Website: bh-photo
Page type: store-pickup
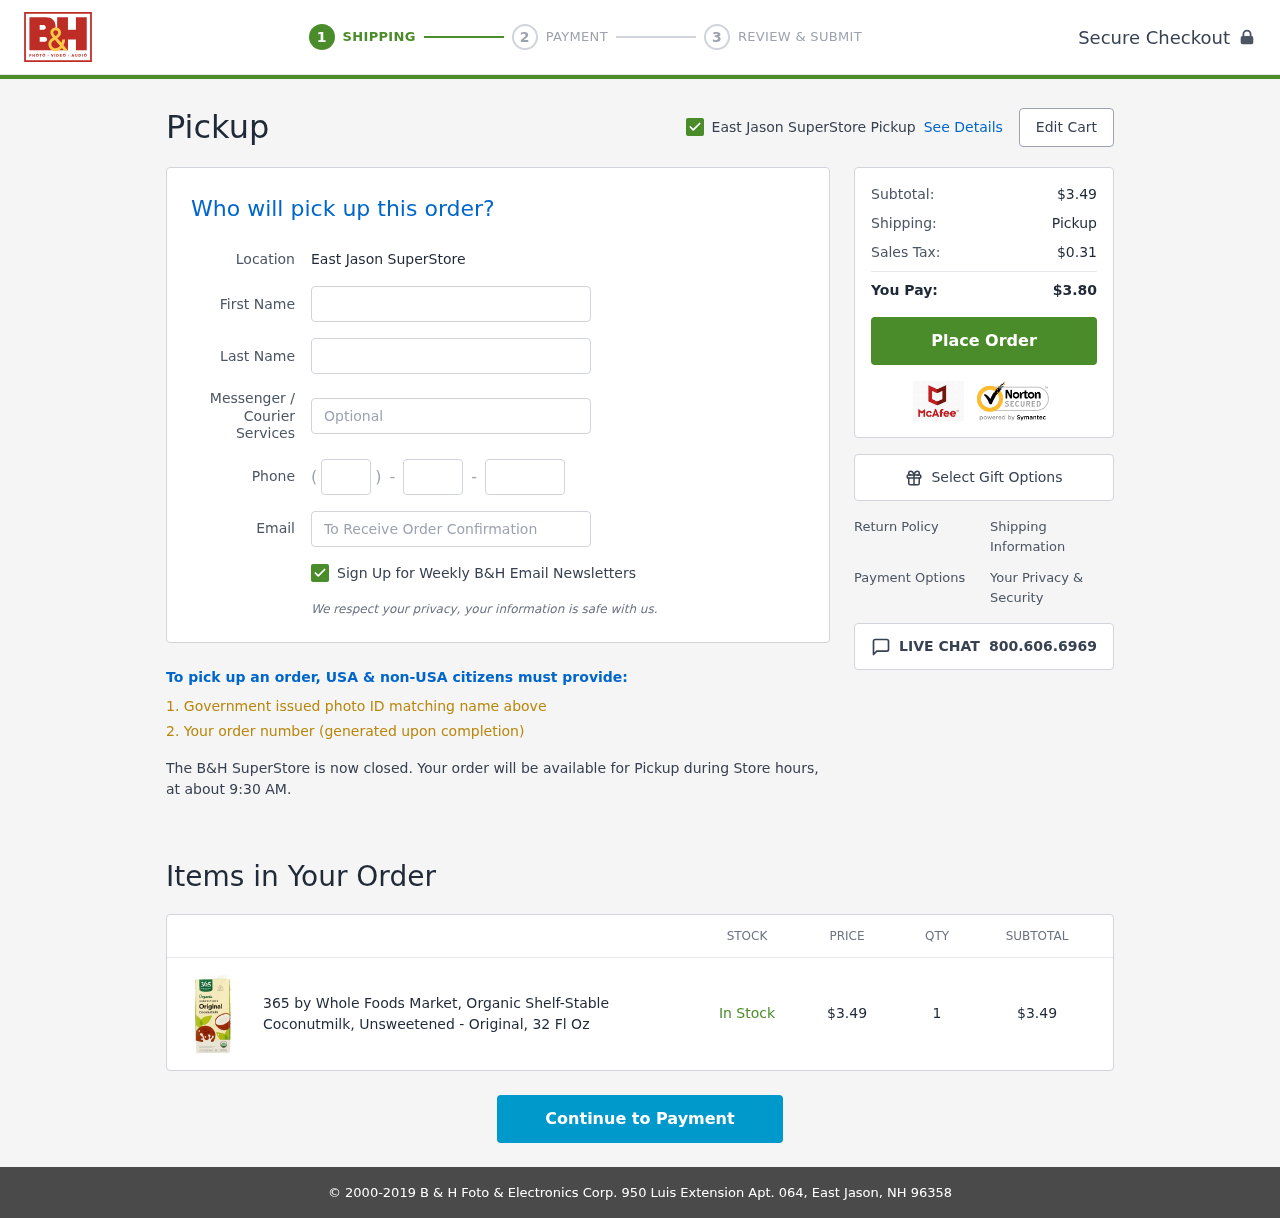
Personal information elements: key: PII_EMAIL
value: kyle_white@gmail.com
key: PII_FIRSTNAME
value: Kyle
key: PII_LASTNAME
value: White
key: PII_LOCATION1_CITY
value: East Jason SuperStore Pickup
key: PII_LOCATION1_CITY
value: East Jason SuperStore
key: PII_PHONE_AREA
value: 984
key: PII_PHONE_PREFIX
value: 896
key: PII_PHONE_SUFFIX
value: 7776
Product elements: key: PRODUCT1_NAME
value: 365 by Whole Foods Market, Organic Shelf-Stable Coconutmilk, Unsweetened - Original, 32 Fl Oz
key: PRODUCT1_PRICE
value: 3.49
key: PRODUCT1_QUANTITY
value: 1
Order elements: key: ORDER_SUBTOTAL
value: $3.49
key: ORDER_TAX
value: $0.31
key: ORDER_TOTAL
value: $3.80